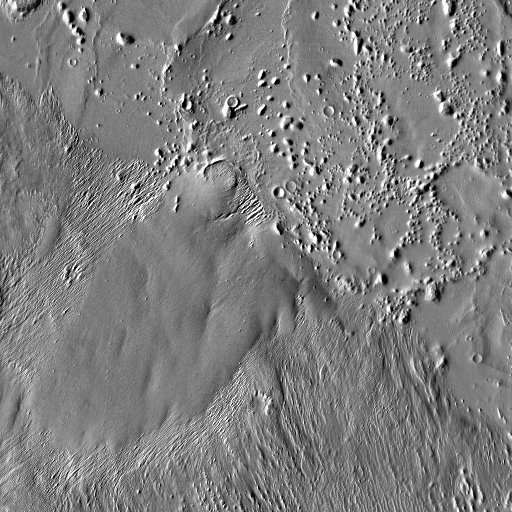
Crater classes present: Background, Other, Buried